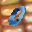
Label: 0